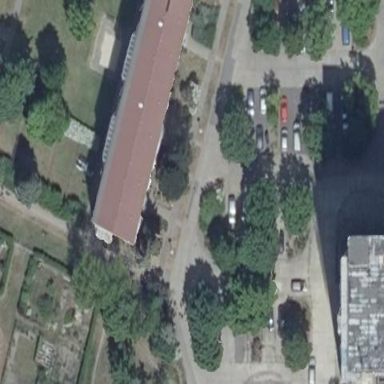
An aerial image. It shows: Parking area with concrete plates as the surface.